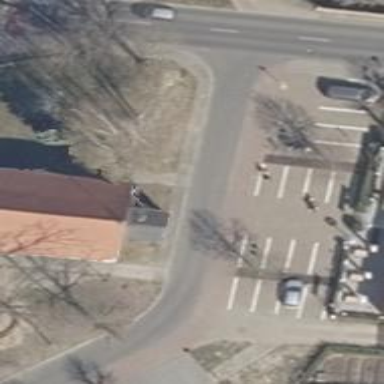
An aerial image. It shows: Footway.